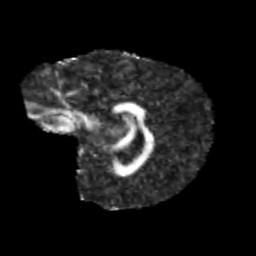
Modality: FA
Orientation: sagittal
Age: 11
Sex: male
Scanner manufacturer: siemens
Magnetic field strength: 3 T
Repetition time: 3.8 s
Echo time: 0.07 s